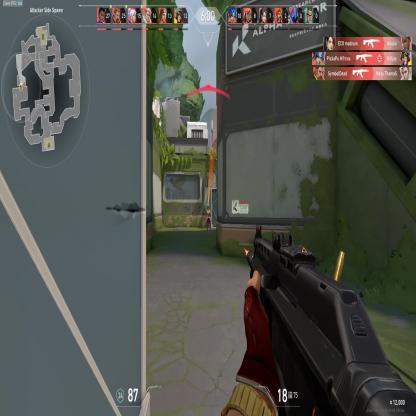
Label: enemy